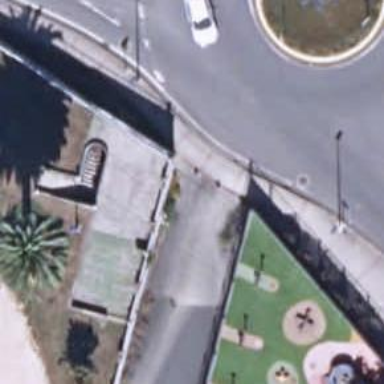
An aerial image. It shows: Bollard barrier.